Question: I have a Highcharts chart which is, for some reason, showing odd characters before the series title only on the data point pop up. I am using the default popup and highcharts 4.0.1.
I currently set all series to have the title 'hi' to ensure nothing in my code was messing this up. Also if I output 'countsGraph.series[0].name' I also get 'hi'.
What is causing this? Unfortunately I cannot make a fiddle at the moment as my access to HighCharts.com is playing up.
Here is how I create the series
'''
// Create new series if requried
if (!series[c]) {
series[c] = {
name: "hi",
data: []
};
}
'''

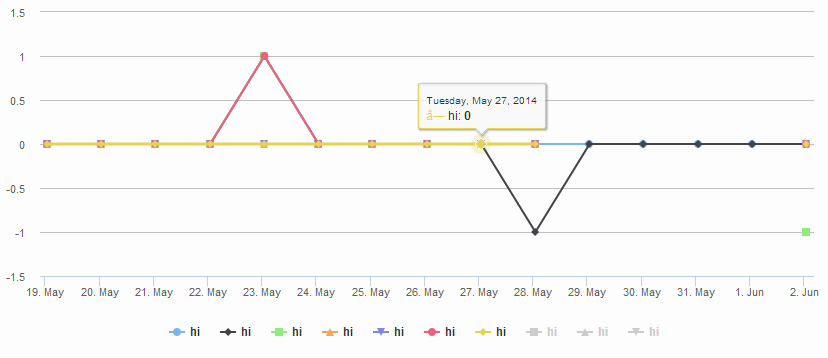
Answer: Most probably you are using different coding than UTF-8. You can simply remove that character, by changing <URL>, from:
'''
<span style="color:{series.color}">*</span> {series.name}: <b>{point.y}</b><br/>
'''
to:
'''
<span style="color:{series.color}">{series.name}</span>: <b>{point.y}</b><br/>
'''
Or, as just '@Adam Goodwin' pointed out, set default format in your options:
'''
<span style="color:{series.color}">*</span> {series.name}: <b>{point.y}</b><br/>
'''